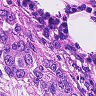
Metastatic tissue present: yes